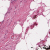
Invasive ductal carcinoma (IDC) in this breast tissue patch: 0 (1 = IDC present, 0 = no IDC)